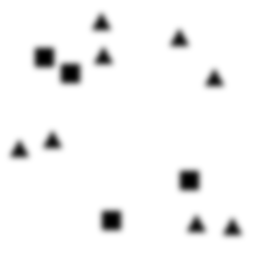
Squares: 4
Triangles: 8
Stars: 0
Total shapes: 12